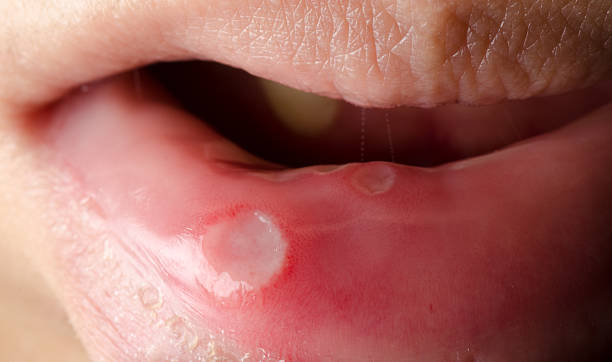
Condition: Mouth Ulcer